Field crop: maize
Growth stage: 2
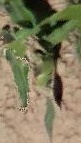
Species: maize